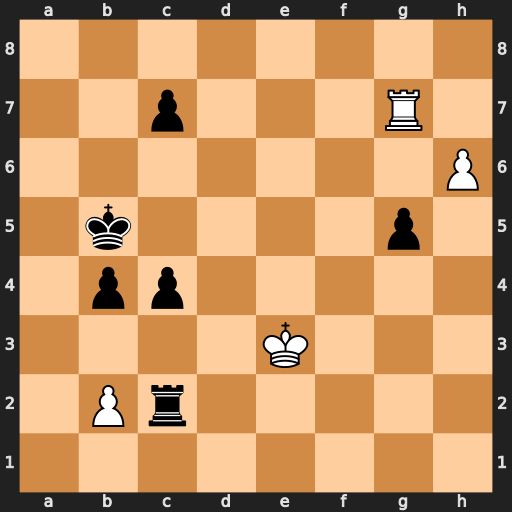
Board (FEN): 8/2p3R1/7P/1k4p1/1pp5/4K3/1Pr5/8
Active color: w
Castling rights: -
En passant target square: -
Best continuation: Rxg5+ Kc6 Rh5